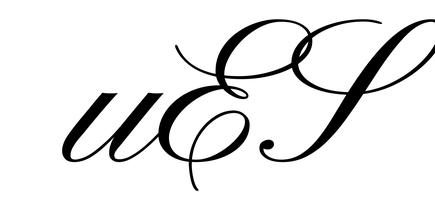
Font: PinyonScript-Regular